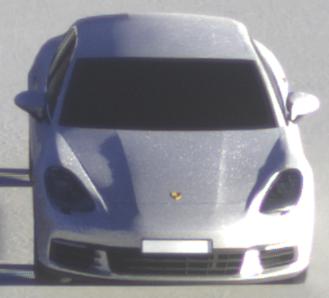
Make: Porsche
Model: Panamera
Detailed model: Panamera (971)
Model produced from: 2016/11
Model produced until: 2018/08
Doors: 5
Color: white
Road condition: dry road
Daytime: sunrise or sunset
Contrast: high contrast